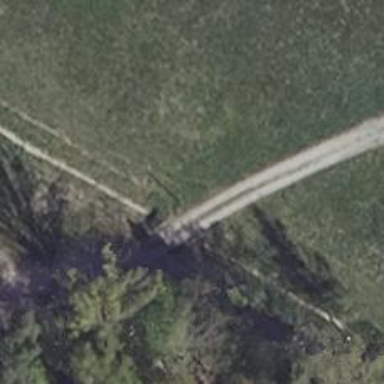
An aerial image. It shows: Culvert tunnel.